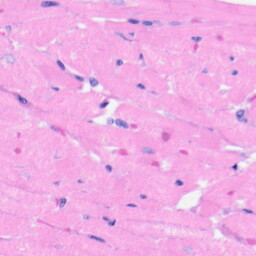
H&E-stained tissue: Heart